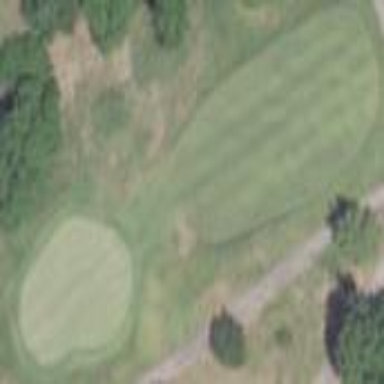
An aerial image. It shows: Grassy area designated as golf fairway.